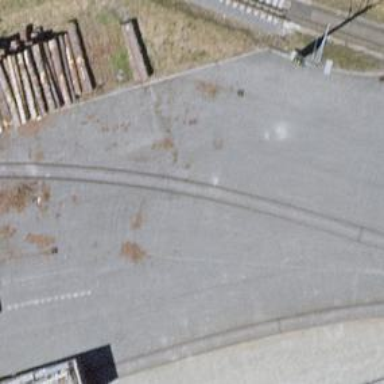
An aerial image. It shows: Narrow-gauge railway in yard setting.